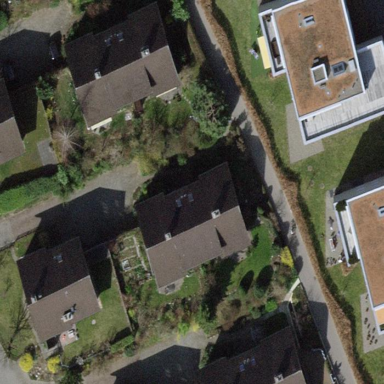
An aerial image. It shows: Semi-detached house.